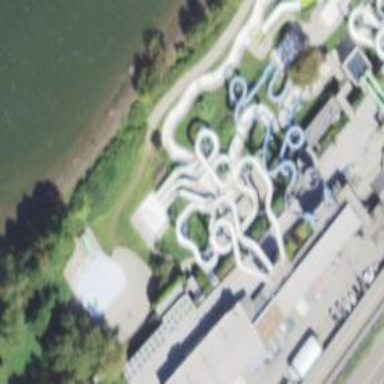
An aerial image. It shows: Canal featuring water slide attraction.